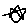
Label: star